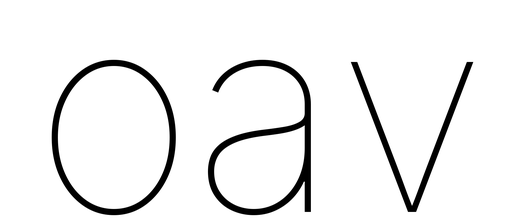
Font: Inter_Thin